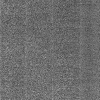
Atmospheric dust classification: dusty